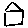
Label: house